Question: When I open the file 'zenburn-theme.el' from 'github.com/bbatsov/zenburn-emacs.git' in Emacs 24.3, I get the following warning in a buffer:

Why? Also, why would it not be safe to (not load or run) a file?
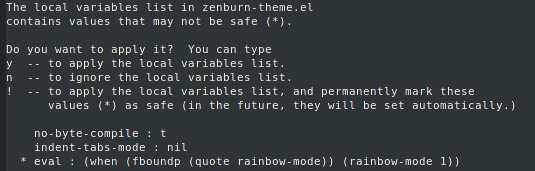
Answer: A file, even if opened and not loaded, might contain some configuration values to be applied. Some of them are considered unsafe and Emacs asks you about them unless told otherwise. See <URL> for details.